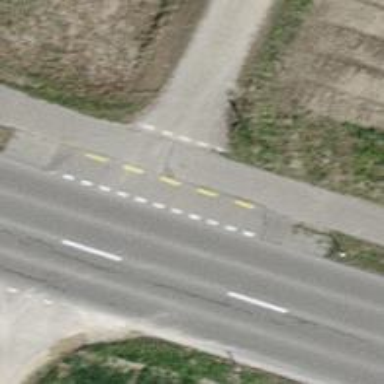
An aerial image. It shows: Asphalt track with grade1 tracktype.